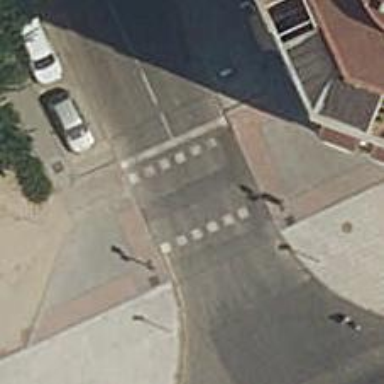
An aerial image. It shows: Road with traffic signals and zebra crossing with traffic signals.